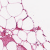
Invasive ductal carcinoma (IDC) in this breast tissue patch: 0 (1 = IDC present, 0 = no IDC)